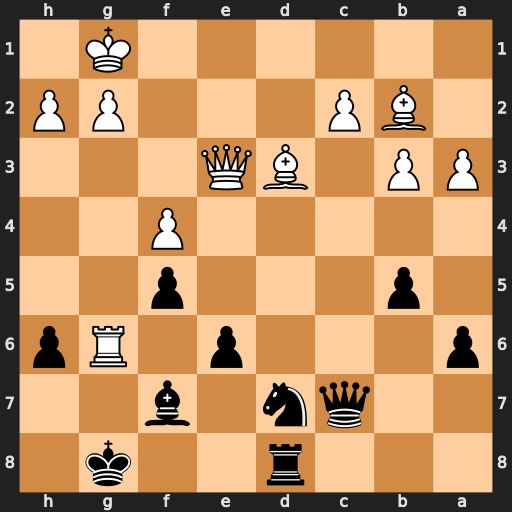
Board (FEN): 3r2k1/2qn1b2/p3p1Rp/1p3p2/5P2/PP1BQ3/1BP3PP/6K1
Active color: b
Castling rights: -
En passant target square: -
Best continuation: Bxg6 Qxe6+ Bf7 Qxh6 Qb6+ Qxb6 Nxb6